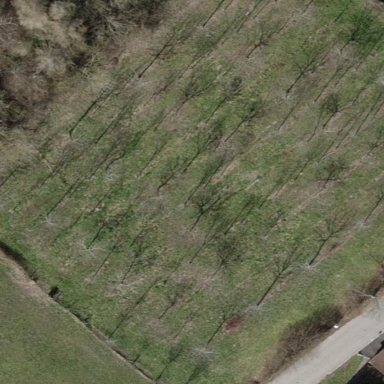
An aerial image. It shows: Orchard.